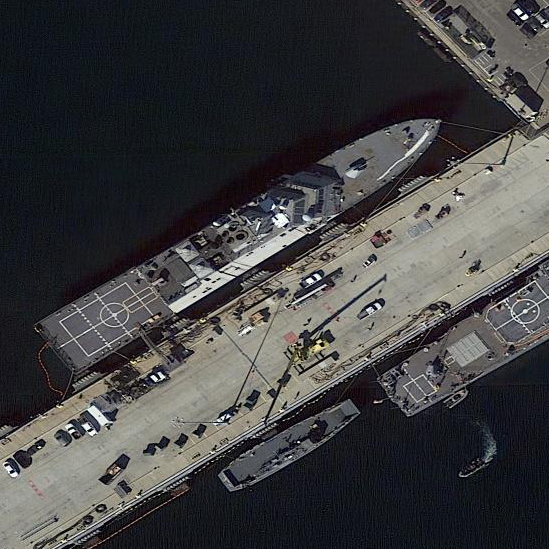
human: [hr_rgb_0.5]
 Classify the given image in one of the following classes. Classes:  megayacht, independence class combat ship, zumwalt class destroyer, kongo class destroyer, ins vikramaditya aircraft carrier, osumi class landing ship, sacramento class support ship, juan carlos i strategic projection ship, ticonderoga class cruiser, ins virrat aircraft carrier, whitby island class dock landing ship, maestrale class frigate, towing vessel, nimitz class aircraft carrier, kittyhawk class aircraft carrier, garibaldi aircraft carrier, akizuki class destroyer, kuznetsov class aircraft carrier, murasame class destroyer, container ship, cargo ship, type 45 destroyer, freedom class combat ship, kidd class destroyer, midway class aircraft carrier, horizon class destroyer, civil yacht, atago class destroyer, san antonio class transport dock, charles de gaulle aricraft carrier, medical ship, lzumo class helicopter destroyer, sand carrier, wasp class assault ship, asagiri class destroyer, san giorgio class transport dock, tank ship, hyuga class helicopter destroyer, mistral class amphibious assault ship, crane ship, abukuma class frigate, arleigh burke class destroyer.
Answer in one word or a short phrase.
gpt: Freedom class combat ship